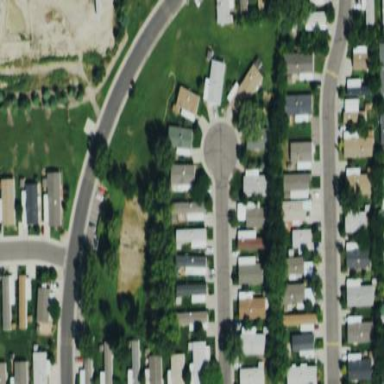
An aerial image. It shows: Asphalt road in residential area.